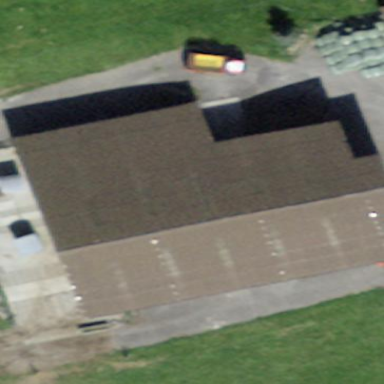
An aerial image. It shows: Barn.